Question: I tried EF Tracing Provider to check the SQL statements generated, but now I want to use MiniProfiler, but I'm not able to see the results...
What I made so far:
- Intalled packages:
- Uncomment initialization in MiniProfiler.cs
> '''
public static void PreStart()
{
//...
//TODO: If you are profiling EF code first try:
MiniProfilerEF.Initialize();
//...
}
'''
- Added the render in the layout view (before closing the body tag):'''
@MiniProfiler.RenderIncludes()
'''
But nothing is showing in the browser relative to the miniprofiler...
I'm using database-first approach.
Am I missing something?
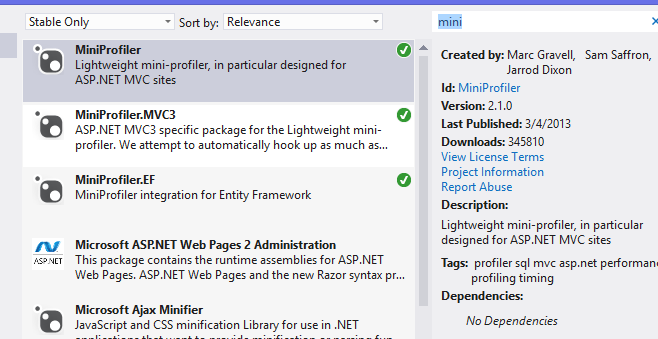
Answer: The following code should be added in the web.config:
'''
<system.webServer>
<validation validateIntegratedModeConfiguration="false" />
<handlers>
//...
<add name="MiniProfiler" path="mini-profiler-resources/*" verb="*" type="System.Web.Routing.UrlRoutingModule" resourceType="Unspecified" preCondition="integratedMode" />
</handlers>
</system.webServer>
'''